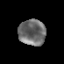
Tissue: prostate
Cell type: Epithelial cells
Senescence score: 0.3462
Nuclear area (px): 680
Mean DAPI intensity: 111.128